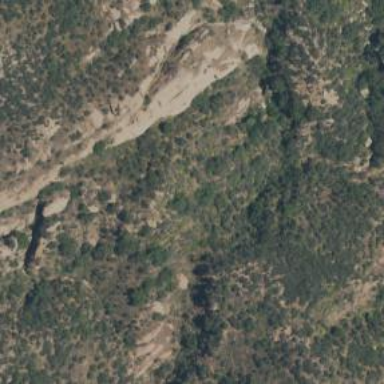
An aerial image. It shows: Landscape dominated by bare rock.